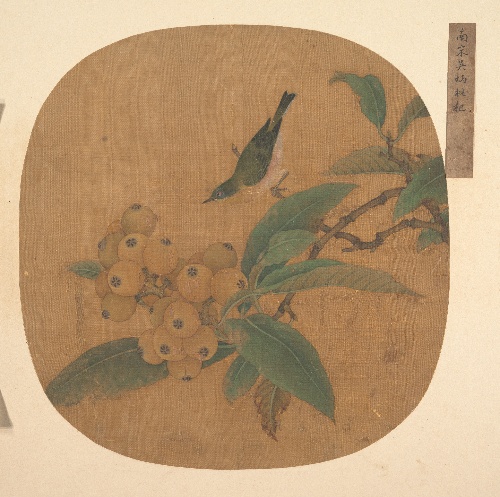
Title: 明   佚名   （舊傳）吳炳   枇杷   扇|Bird on a Loquat Tree
Artist: Unidentified artist|Wu Bing
Artist bio: |Chinese, active 1190–1194
Object type: Fan mounted as an album leaf
Classification: Paintings
Medium: Fan mounted as an album leaf; ink and color on silk
Culture: China
Period: probably mid- to late Ming dynasty (1368–1644)
Dimensions: 10 1/2 x 10 3/4 in. (26.7 x 27.3 cm)
Department: Asian Art
Credit line: John Stewart Kennedy Fund, 1913
Accession year: 1913
Repository: Metropolitan Museum of Art, New York, NY
Tags: Birds|Fruit